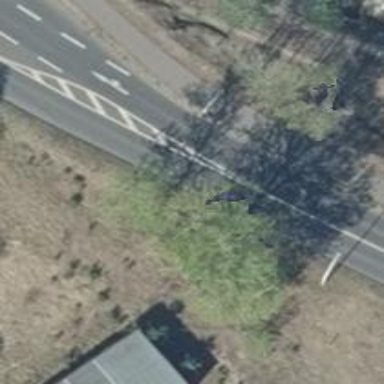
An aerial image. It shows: Embankment with asphalt surface along primary highway.